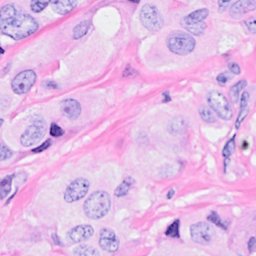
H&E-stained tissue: Breast